【题型】填空题　【知识点】函数　【难度】hard
函数 $f(x) = \sqrt{2}\cos(\omega x + \varphi) (\omega > 0, \frac{\pi}{2} < \varphi < \pi)$ 的部分图象如图所示，直线 $y=m (m<0)$ 与这部分图象相交于三个点，横坐标从左到右分别为 $x_1, x_2, x_3$，则 $\cos(x_1 - x_2 - 2x_3) = $\_\_\_\_\_\_\_\_。

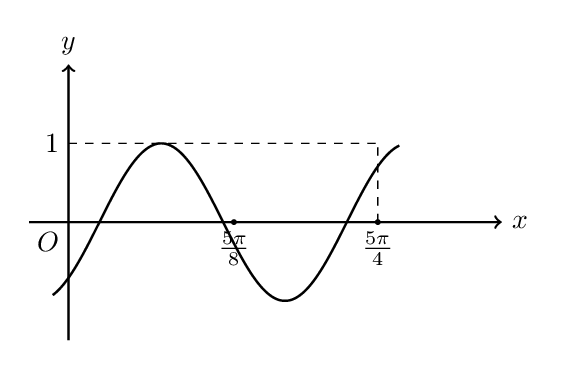
【解答】
\noindent \textcolor{red}{【答案】 $-\frac{\sqrt{2}}{2}$}

\vspace{1em}

\noindent \textcolor{red}{【分析】 由图象求得参数，根据余弦函数的对称性，结合 $x_1 - x_2 - 2x_3 = (x_1 + x_2) - 2(x_2 + x_3)$ 即可求值。}

\vspace{1em}

% --- 详解部分 ---
\noindent \textcolor{red}{【详解】 由图知，$f\left(\frac{5\pi}{4}\right) = \sqrt{2}\cos\left(\frac{5\pi}{4}\omega + \varphi\right) = 1$， $f\left(\frac{5\pi}{8}\right) = \sqrt{2}\cos\left(\frac{5\pi}{8}\omega + \varphi\right) = 0$，}

\noindent 点 $\left(\frac{5\pi}{8}, 0\right)$ 位于减区间内，点 $\left(\frac{5\pi}{4}, 1\right)$ 位于增区间内，且这两个区间相邻，

\noindent 则 $\begin{cases} \frac{5\pi}{8}\omega + \varphi = \frac{\pi}{2} + 2k\pi \\ \frac{5\pi}{4}\omega + \varphi = \frac{7\pi}{4} + 2k\pi \end{cases}, k \in \mathbf{Z}$，而 $\omega > 0, \frac{\pi}{2} < \varphi < \pi$，解得 $\omega = 2 + \frac{16}{5}k, k \in \mathbf{N}, \ \varphi = -\frac{3\pi}{4}$，

\noindent 函数 $f(x)$ 的最小正周期 $T = \frac{2\pi}{\omega}$，而 $\frac{T}{2} < \frac{5\pi}{8} < \frac{3T}{4}$，即 $\frac{\pi}{\omega} < \frac{5\pi}{8} < \frac{3\pi}{2\omega}$，解得 $\frac{8}{5} < \omega < \frac{12}{5}$，

\noindent 于是 $\omega = 2$， $f(x) = \sqrt{2}\cos\left(2x - \frac{3\pi}{4}\right)$， $T = \pi$，

\noindent 直线 $y=m (m<0)$ 与这部分图象相交于三个点，横坐标从左到右分别为 $x_1, x_2, x_3$，

\noindent 观察图得 $\frac{x_1 + x_2}{2} = \frac{5\pi}{8} - \frac{\pi}{4} = \frac{3\pi}{8}$， $\frac{x_2 + x_3}{2} = \frac{5\pi}{8} + \frac{\pi}{4} = \frac{7\pi}{8}$，

\noindent 所以 $\cos(x_1 - x_2 - 2x_3) = \cos[(x_1 + x_2) - 2(x_2 + x_3)] = \cos\left(\frac{3\pi}{4} - \frac{7\pi}{2}\right) = \cos\left(-\frac{11\pi}{4}\right) = -\frac{\sqrt{2}}{2}$。

\vspace{1em}

\noindent \textcolor{red}{故答案为：$-\frac{\sqrt{2}}{2}$}